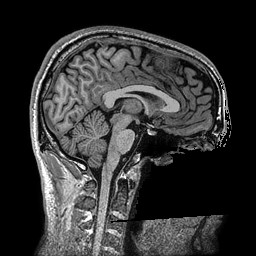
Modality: T1w
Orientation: sagittal
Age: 35
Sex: male